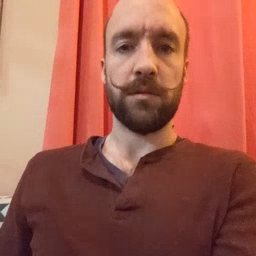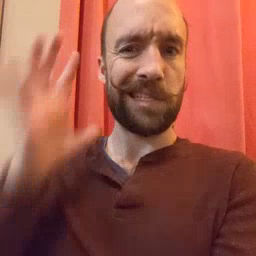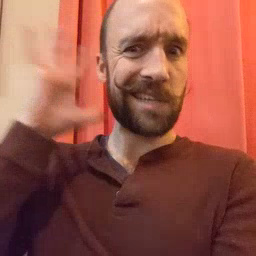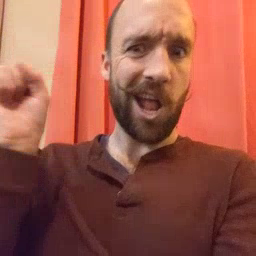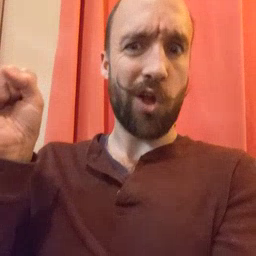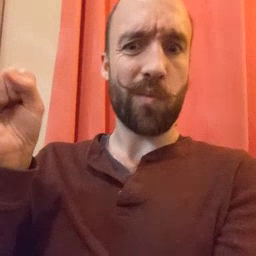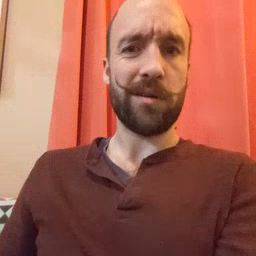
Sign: loud